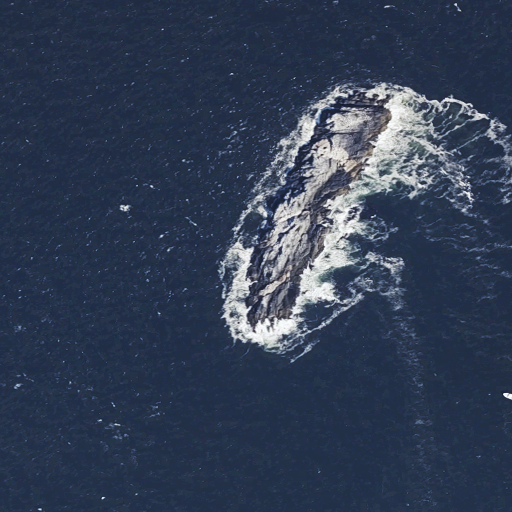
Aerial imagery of island in Maine named Ellingwood Rock containing only open water